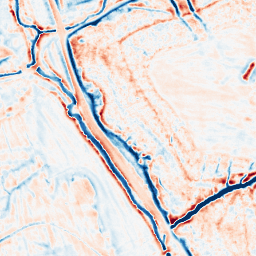
Category: edge_preserving
Decomposition family: bilateral
Decomposition parameters: d: 15
sigma_color: 25
sigma_space: 25
Upsampling method: linear_exact
Upsampling parameters: scale: 4
Upsampling scale: 4